Field crop: maize
Growth stage: 2
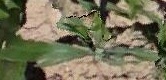
Species: maize